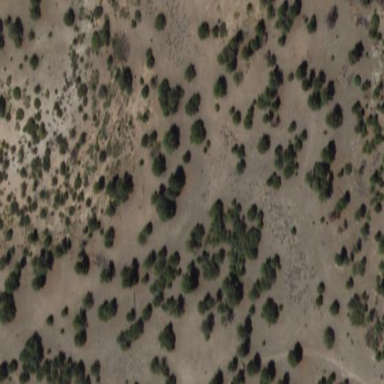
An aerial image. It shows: Area covered in scrub vegetation.